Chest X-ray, AP view. Patient: 40 years old, sex M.
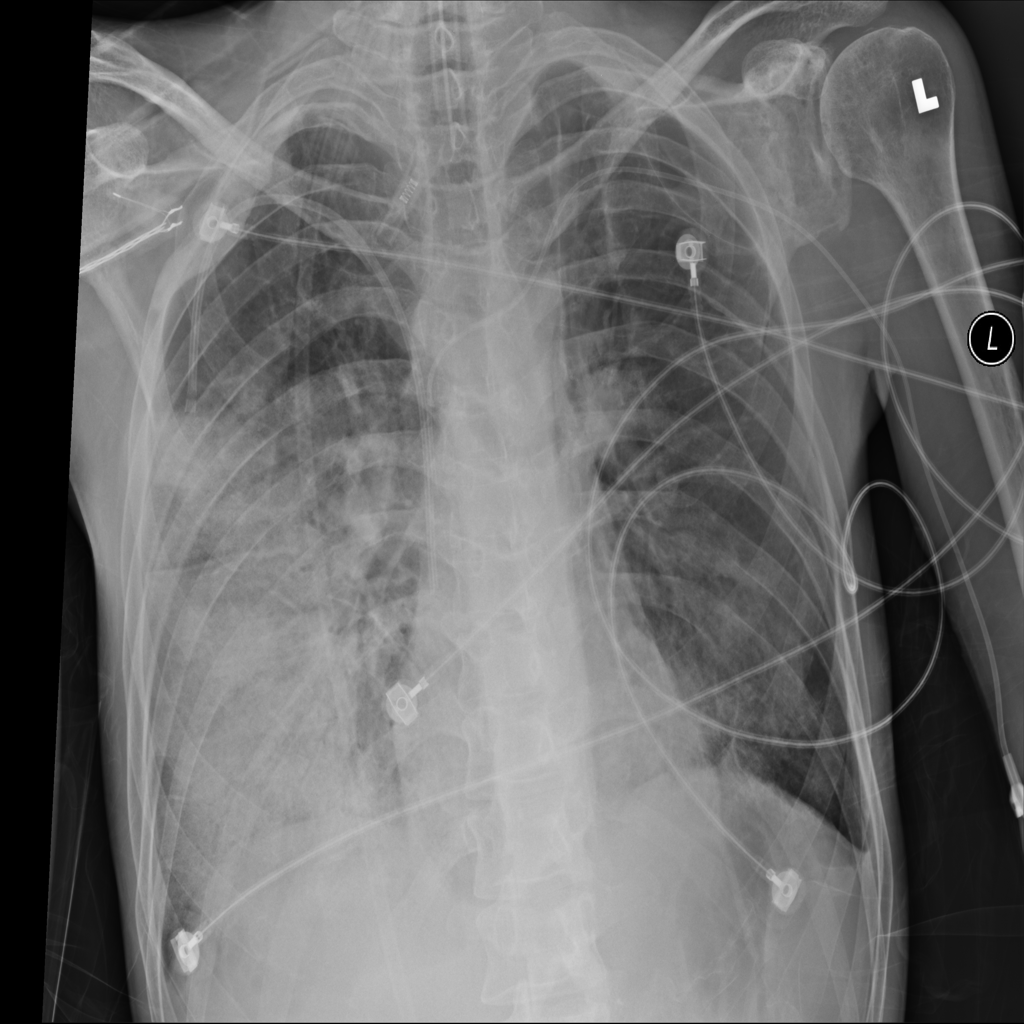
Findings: Consolidation